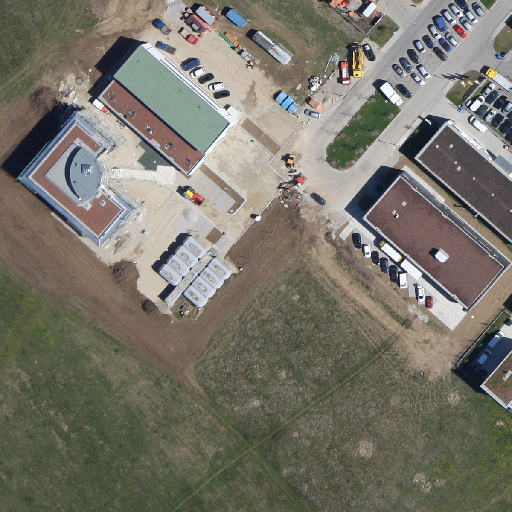
Referring expression: van in the parking area